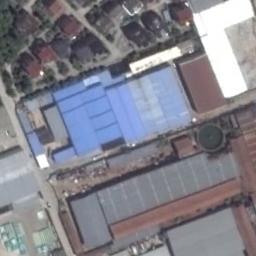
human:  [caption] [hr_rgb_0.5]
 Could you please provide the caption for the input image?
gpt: Neatly planned factories and roads in an industrial area with green belts .

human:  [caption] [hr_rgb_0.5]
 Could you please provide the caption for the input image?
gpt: There are many houses of different shapes and sizes in the industrial zone .

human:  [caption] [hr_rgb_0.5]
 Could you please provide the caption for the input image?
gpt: There are not many houses in the industrial area .

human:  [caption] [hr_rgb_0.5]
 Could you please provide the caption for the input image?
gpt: The industrial area has some blue workshops and other colors of buildings .

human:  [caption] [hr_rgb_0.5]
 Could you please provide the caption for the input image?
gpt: There are some blue buildings and brown buildings on the industrial area .